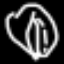
Label: donut